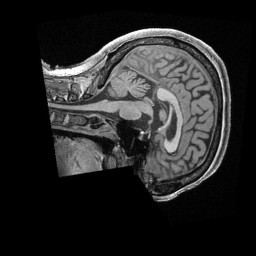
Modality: T1w
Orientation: sagittal
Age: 67
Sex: female
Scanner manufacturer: siemens
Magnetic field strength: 3 T
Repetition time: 2.4 s
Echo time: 0.00228 s